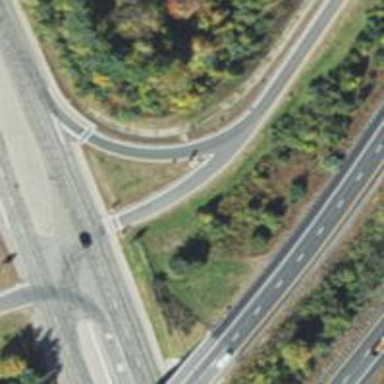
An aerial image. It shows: Asphalt motorway link.